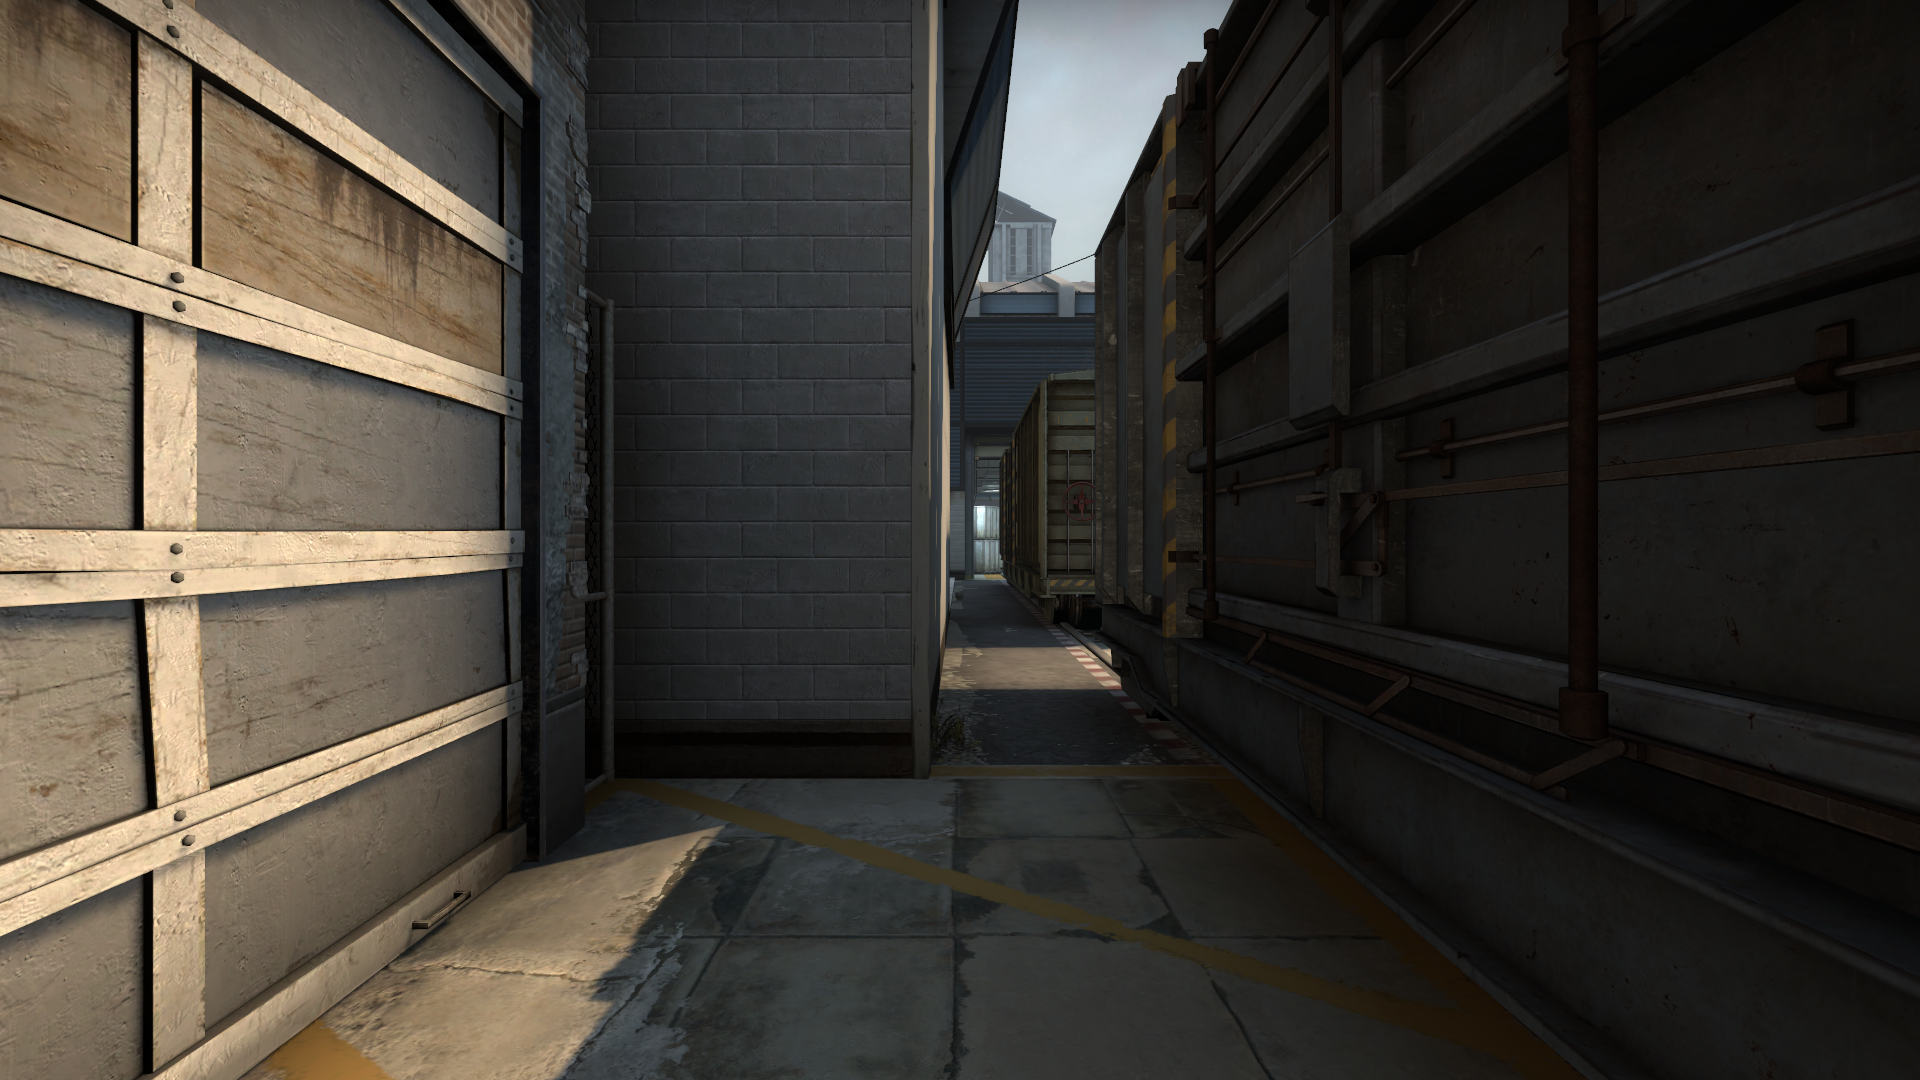
Map: de_train